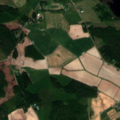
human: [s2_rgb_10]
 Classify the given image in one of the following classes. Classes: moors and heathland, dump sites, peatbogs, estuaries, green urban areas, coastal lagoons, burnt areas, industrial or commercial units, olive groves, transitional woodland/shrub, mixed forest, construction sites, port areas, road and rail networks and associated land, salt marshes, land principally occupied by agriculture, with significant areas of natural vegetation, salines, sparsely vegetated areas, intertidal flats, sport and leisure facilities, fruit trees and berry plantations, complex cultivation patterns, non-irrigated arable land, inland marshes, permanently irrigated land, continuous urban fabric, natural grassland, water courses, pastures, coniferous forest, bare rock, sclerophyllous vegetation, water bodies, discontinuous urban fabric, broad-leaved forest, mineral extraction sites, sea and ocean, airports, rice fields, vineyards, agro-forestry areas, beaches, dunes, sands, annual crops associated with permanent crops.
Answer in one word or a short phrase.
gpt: non-irrigated arable land, land principally occupied by agriculture, with significant areas of natural vegetation, mixed forest, water bodies